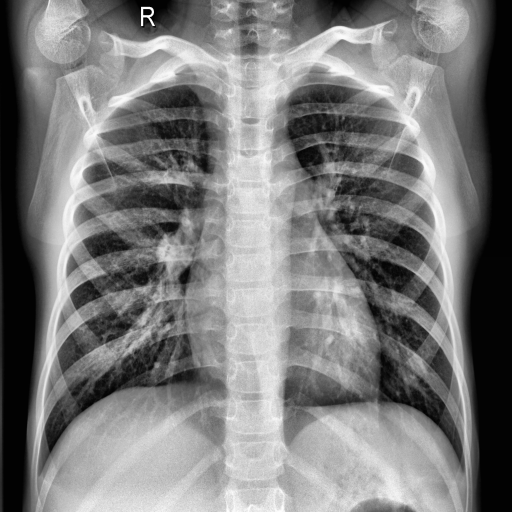
Finding: NORMAL